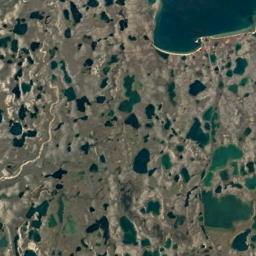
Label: wetland